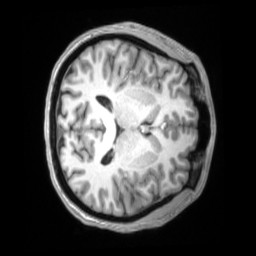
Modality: T1w
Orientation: axial
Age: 25
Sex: female
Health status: ill
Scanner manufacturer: siemens
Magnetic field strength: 3 T
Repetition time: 2.2 s
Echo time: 0.00157 s